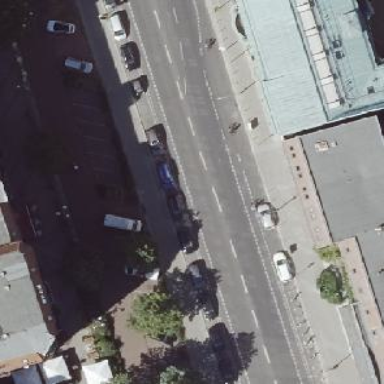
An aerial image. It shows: Parking lane for vehicles.